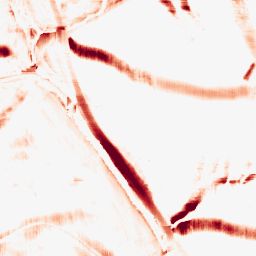
Category: morphological
Decomposition family: morphological_square
Decomposition parameters: operation: opening
size: 20
Upsampling method: bspline
Upsampling parameters: scale: 8
Upsampling scale: 8